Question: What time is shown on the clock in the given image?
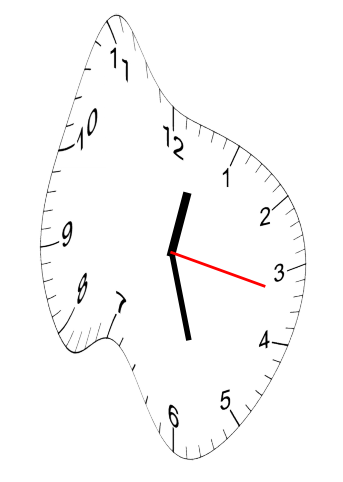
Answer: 12:27:17